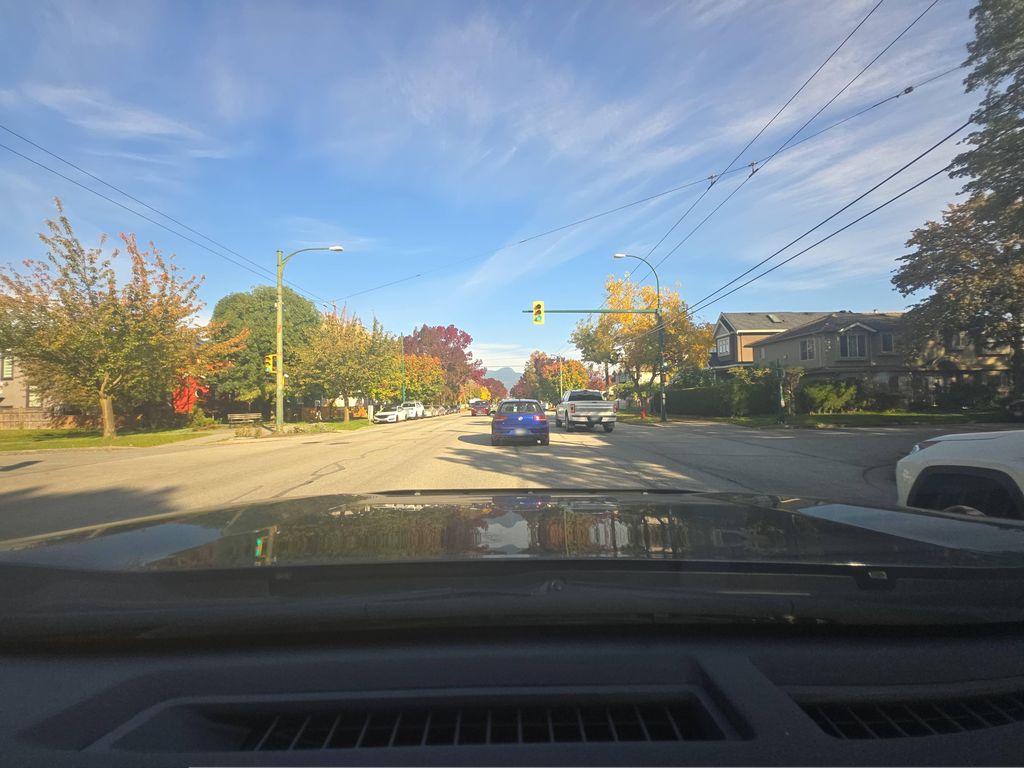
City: vancouver